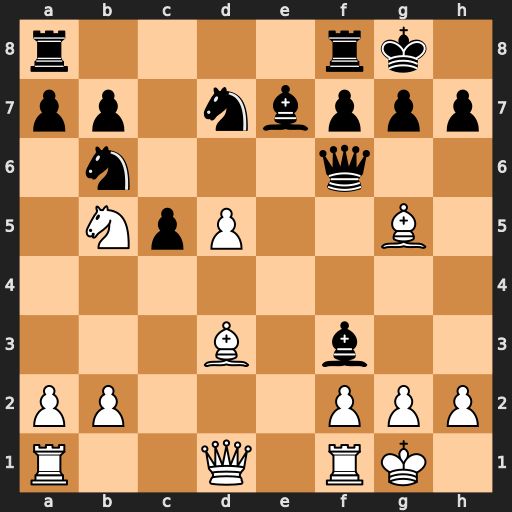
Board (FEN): r4rk1/pp1nbppp/1n3q2/1NpP2B1/8/3B1b2/PP3PPP/R2Q1RK1
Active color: w
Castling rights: -
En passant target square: -
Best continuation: Bxf6 Bxd1 Bxe7